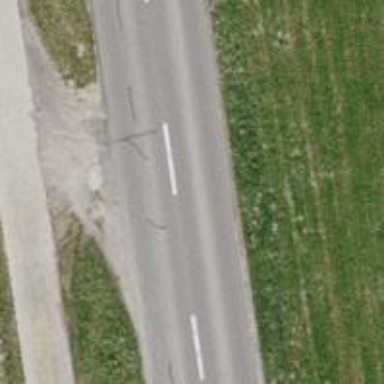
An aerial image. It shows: Unpaved track road.